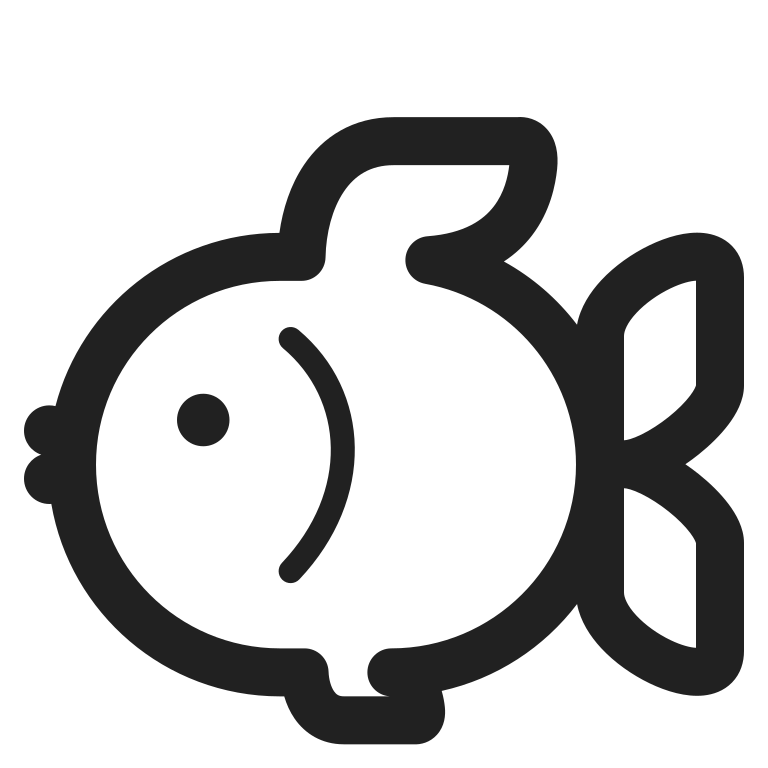
fish high contrast